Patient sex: M
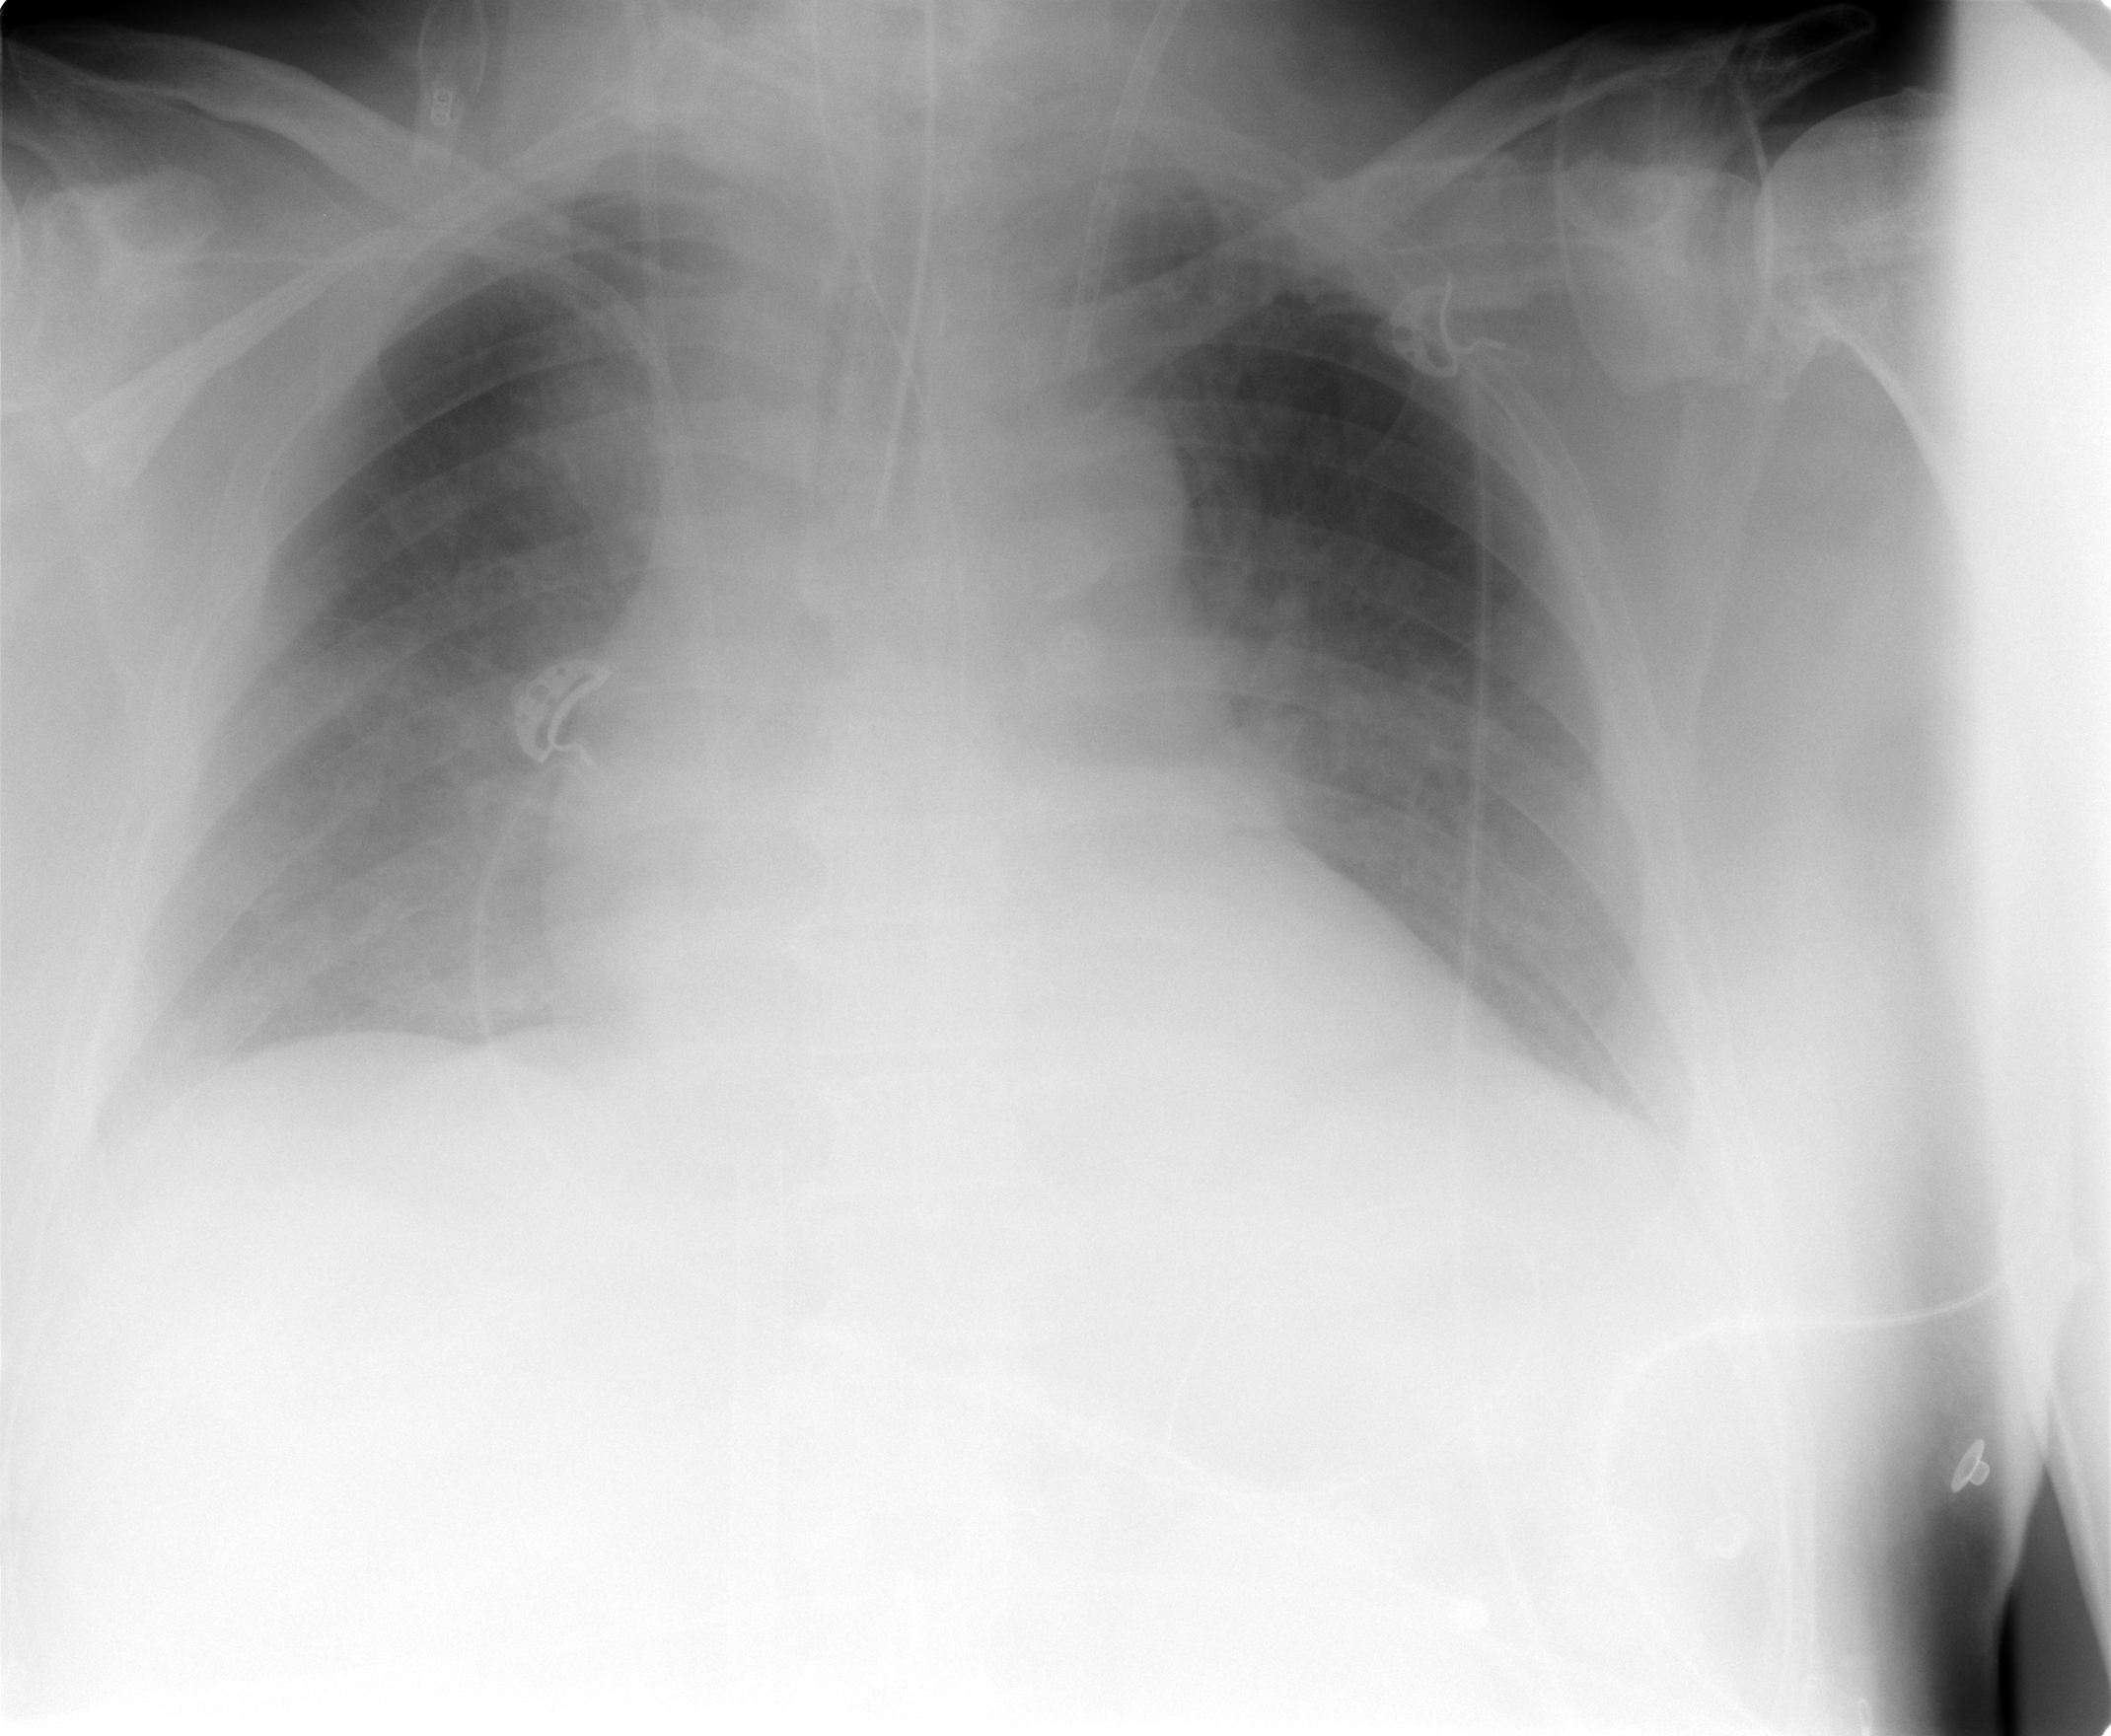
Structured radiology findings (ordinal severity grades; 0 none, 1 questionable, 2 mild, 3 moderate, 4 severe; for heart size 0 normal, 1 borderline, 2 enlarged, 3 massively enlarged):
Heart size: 2
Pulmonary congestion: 3
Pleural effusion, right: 2
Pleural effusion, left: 2
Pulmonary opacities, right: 2
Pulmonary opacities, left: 2
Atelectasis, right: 3
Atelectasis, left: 3